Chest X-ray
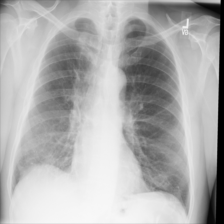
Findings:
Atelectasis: negative
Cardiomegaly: negative
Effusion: negative
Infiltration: negative
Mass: negative
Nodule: negative
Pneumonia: negative
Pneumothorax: negative
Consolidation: negative
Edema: negative
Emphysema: negative
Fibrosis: negative
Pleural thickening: negative
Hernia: negative